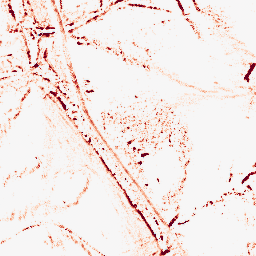
Category: morphological
Decomposition family: morphological_diamond
Decomposition parameters: operation: opening
radius: 3
Upsampling method: quintic
Upsampling parameters: scale: 4
Upsampling scale: 4